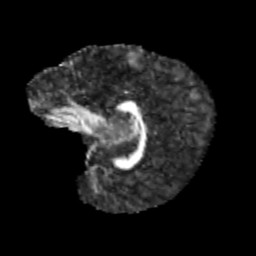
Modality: FA
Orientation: sagittal
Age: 12
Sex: female
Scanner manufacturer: siemens
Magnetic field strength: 3 T
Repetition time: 3.8 s
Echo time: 0.07 s